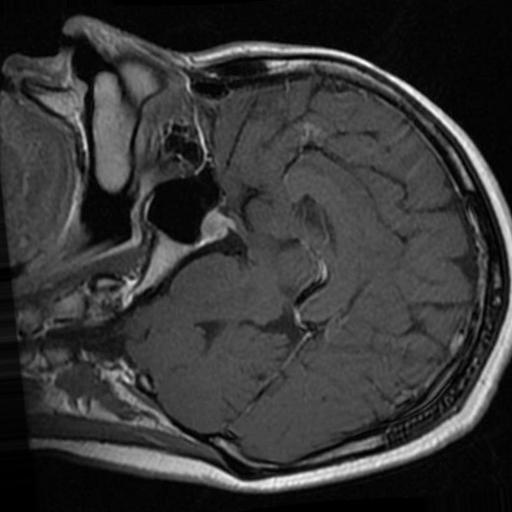
Label: brain_tumor